Interaction volume radius: 10 \u00c5
Interaction volume height: 25 \u00c5
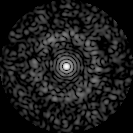
Disorder parameter: 0.8317